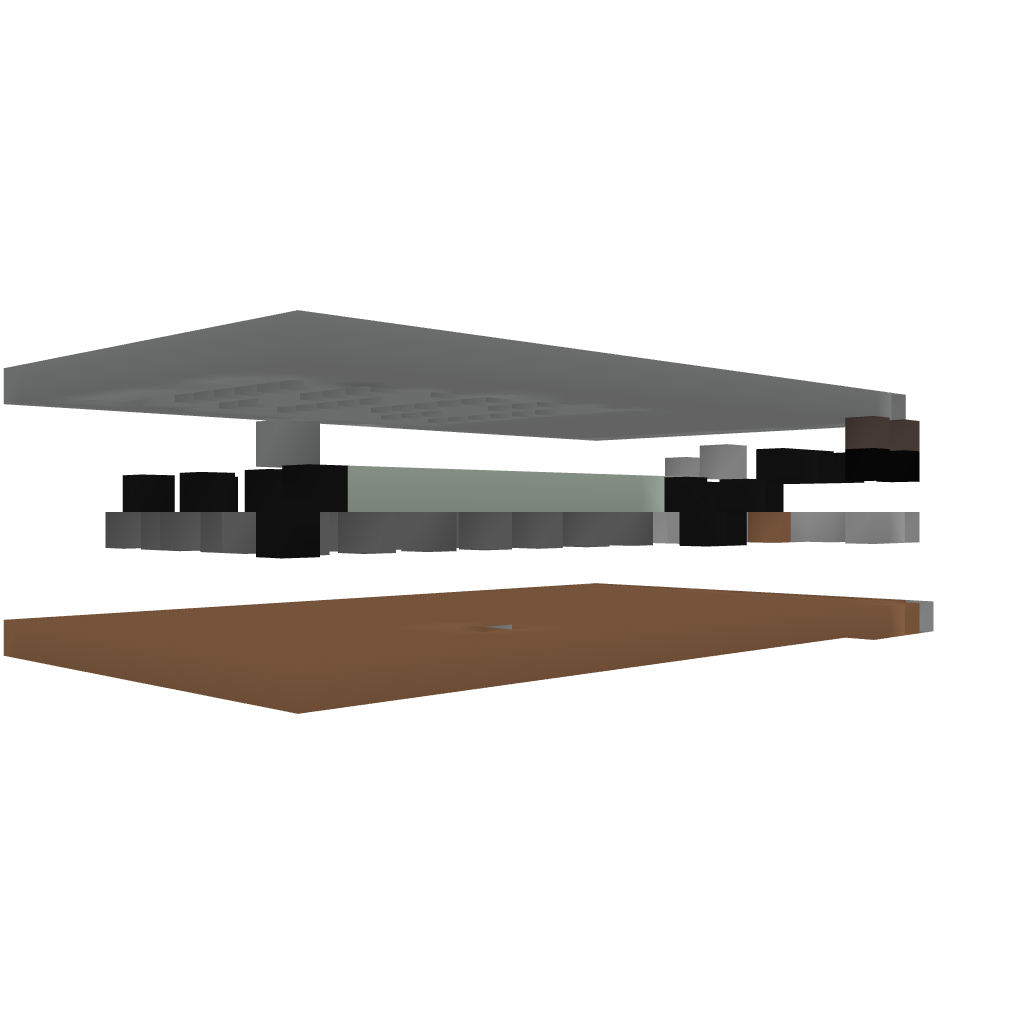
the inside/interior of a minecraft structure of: Ultimate Fireworks Machine